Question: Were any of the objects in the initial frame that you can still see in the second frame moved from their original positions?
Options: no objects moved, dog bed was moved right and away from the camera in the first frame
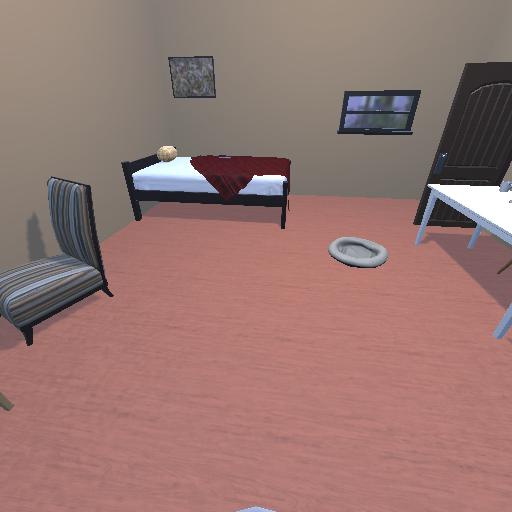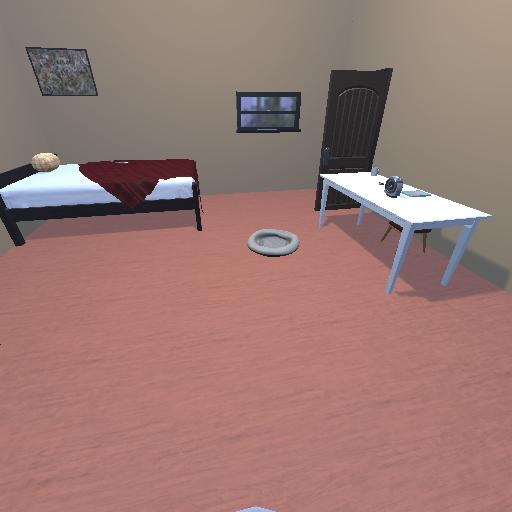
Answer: no objects moved